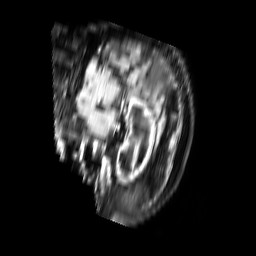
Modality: FLAIR
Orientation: sagittal
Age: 79
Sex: female
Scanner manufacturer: philips
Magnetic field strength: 3 T
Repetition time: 11 s
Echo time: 0.12 s